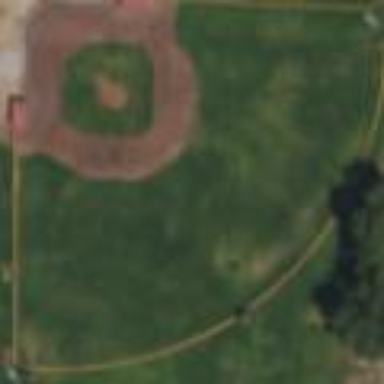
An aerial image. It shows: Baseball pitch for leisure and sports activities.